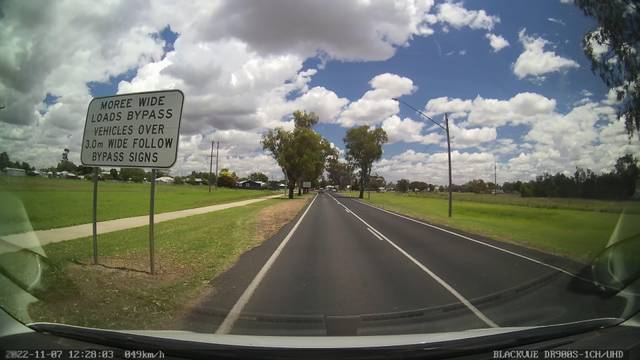
Region: Australia
Coordinates: -29.474, 149.854